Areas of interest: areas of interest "Amusement Park"
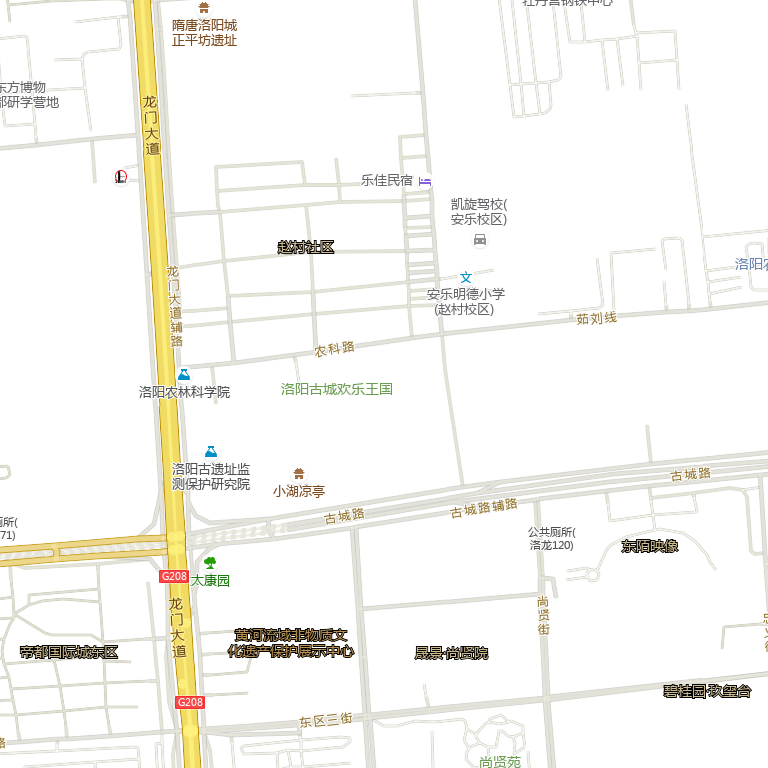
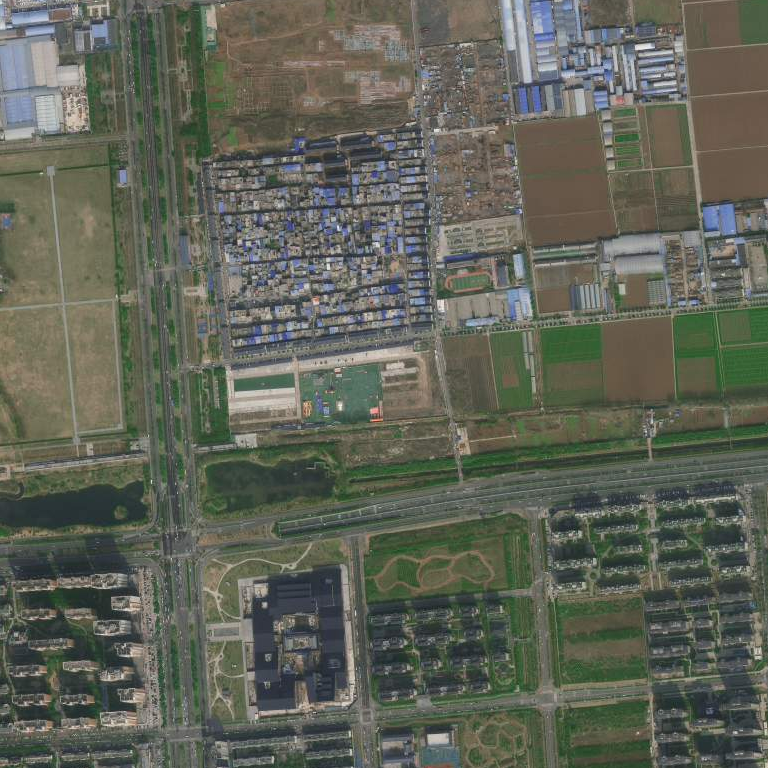